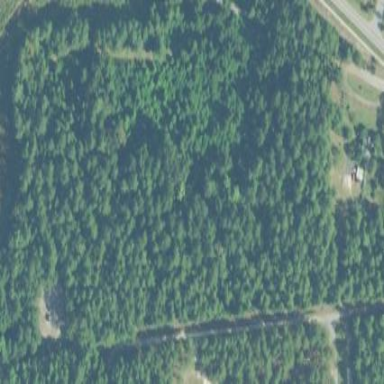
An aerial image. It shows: Serene woodland landscape.